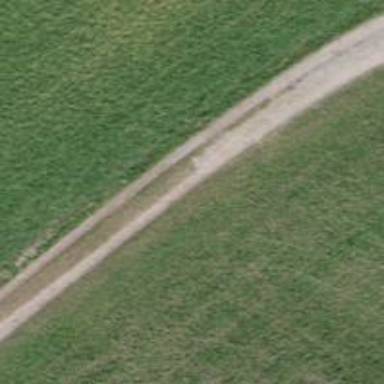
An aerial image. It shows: Agricultural vehicle track with grade2 tracktype.